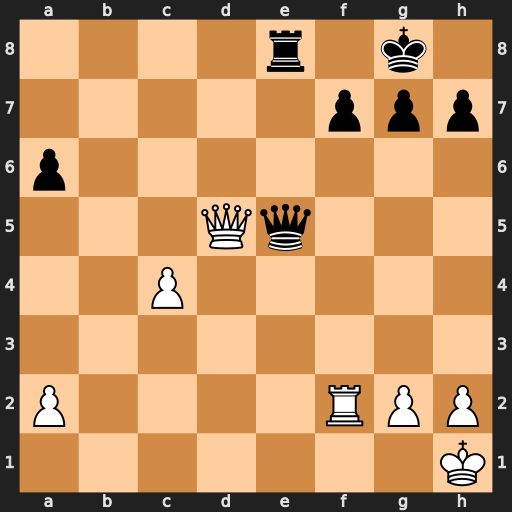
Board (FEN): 4r1k1/5ppp/p7/3Qq3/2P5/8/P4RPP/7K
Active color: w
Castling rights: -
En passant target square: -
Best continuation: Qxf7+ Kh8 Qf8+ Rxf8 Rxf8#